Milling tool wear sample.
Tool blade image: 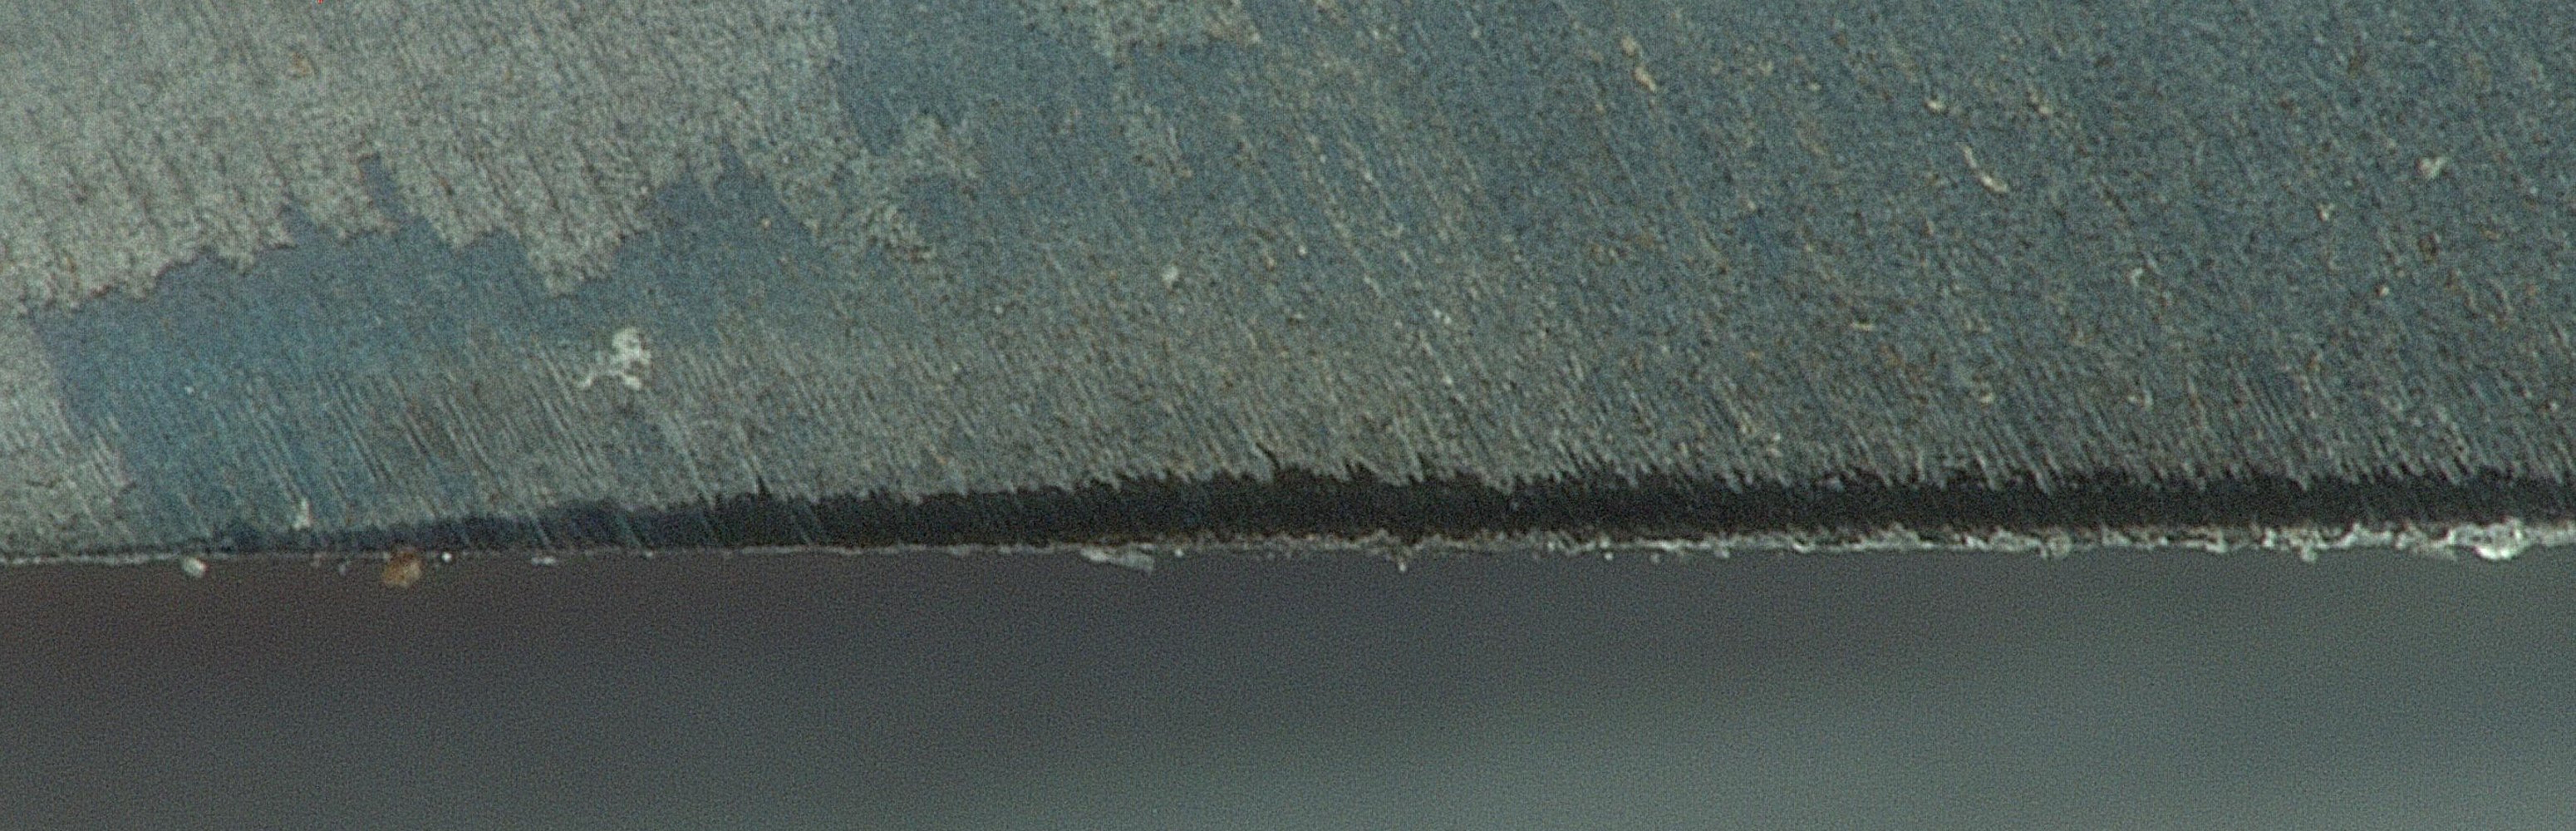
Chip image: 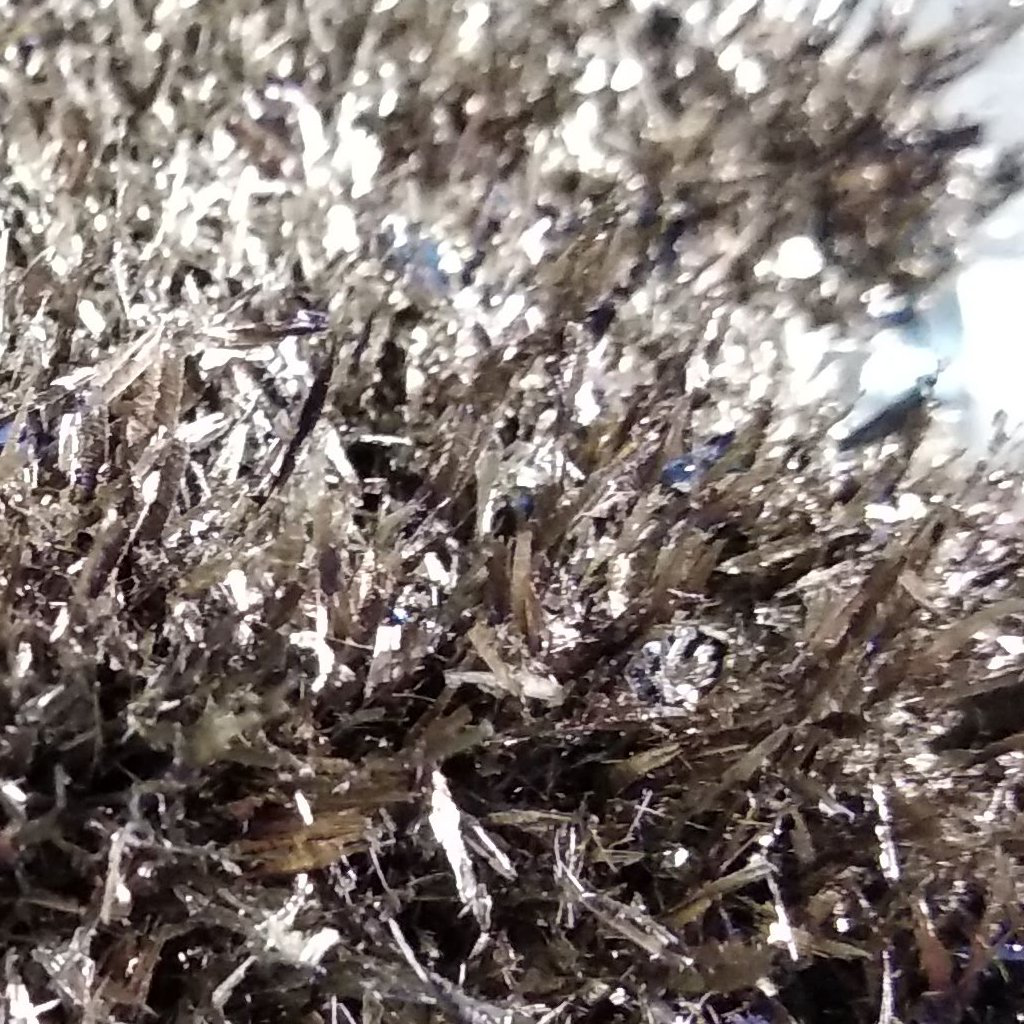
Workpiece image: 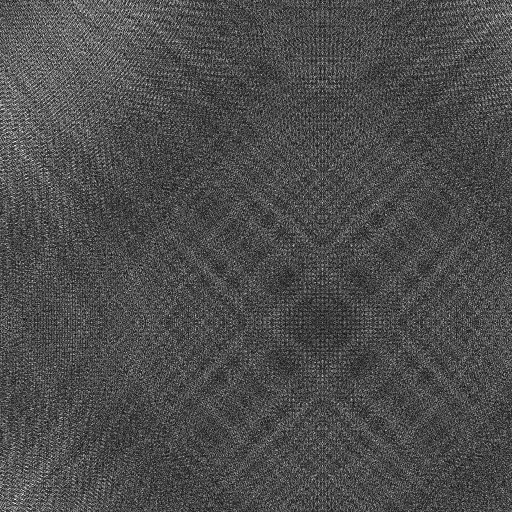
Tool wear state: sharp
Gaps: 0
Flank wear: 67.92
Overhang: 18.23
Force-signal Mel-spectrograms (X, Y, Z axes): 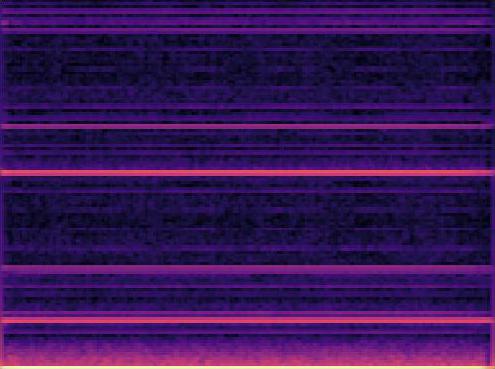 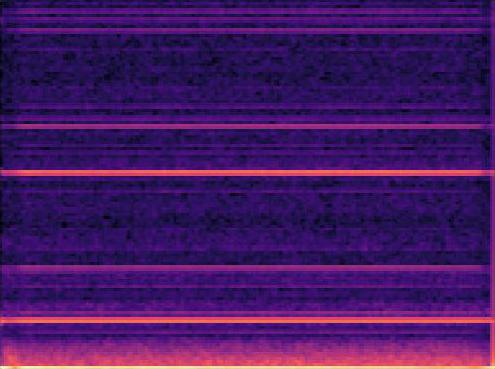 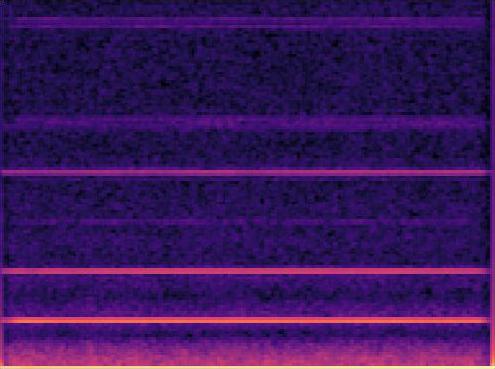
Force-signal scalograms (X, Y, Z axes): 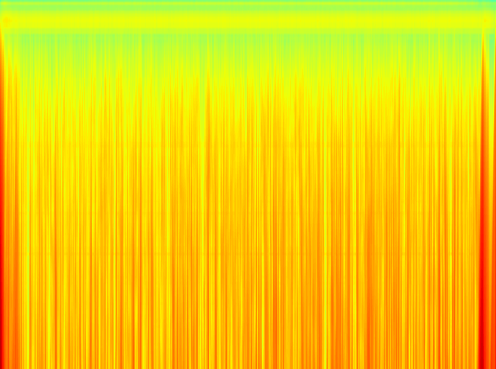 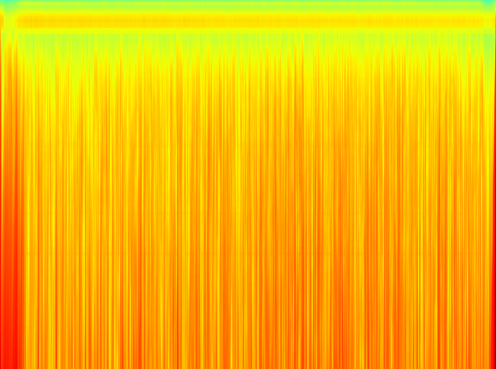 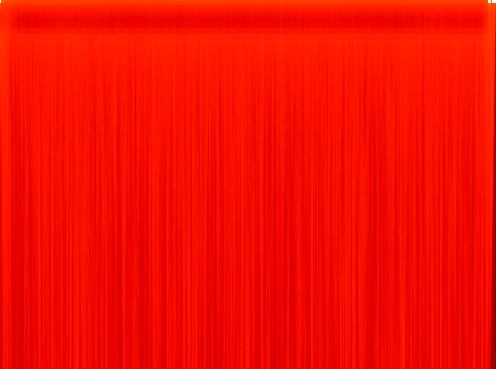
Force phase: initial_break_in_wear